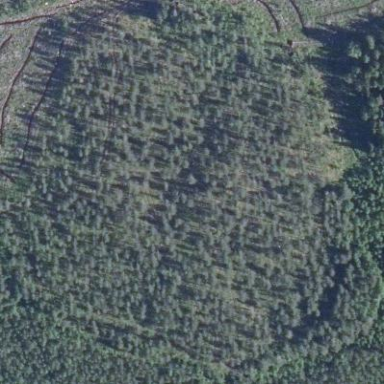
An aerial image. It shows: Needle-leaved woodland.